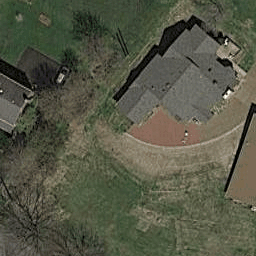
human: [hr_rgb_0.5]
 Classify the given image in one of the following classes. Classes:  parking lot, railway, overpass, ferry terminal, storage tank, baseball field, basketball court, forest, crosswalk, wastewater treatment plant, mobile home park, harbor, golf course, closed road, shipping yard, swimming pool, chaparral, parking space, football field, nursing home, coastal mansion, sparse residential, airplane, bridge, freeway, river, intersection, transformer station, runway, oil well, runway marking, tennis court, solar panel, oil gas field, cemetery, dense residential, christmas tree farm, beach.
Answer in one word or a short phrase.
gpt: sparse residential